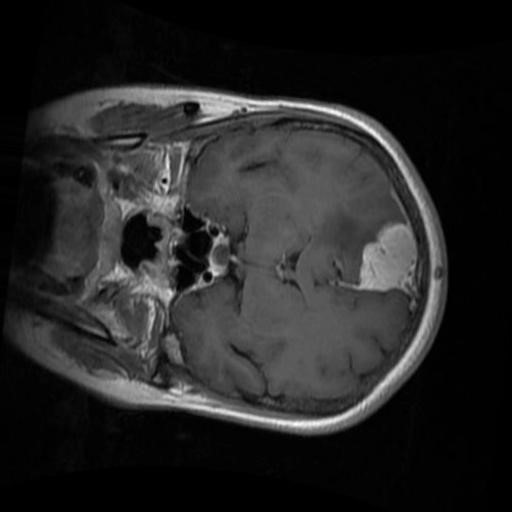
Label: brain_menin